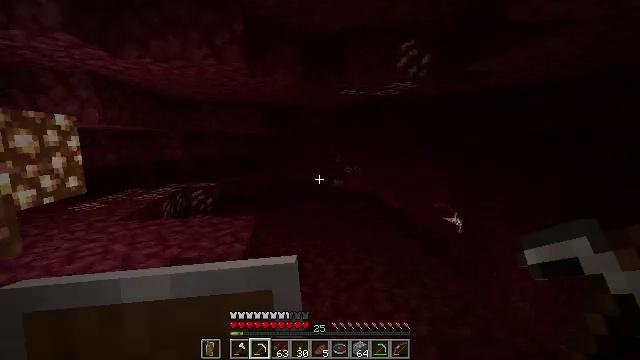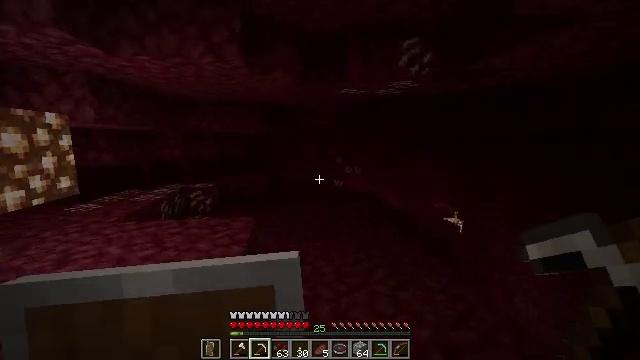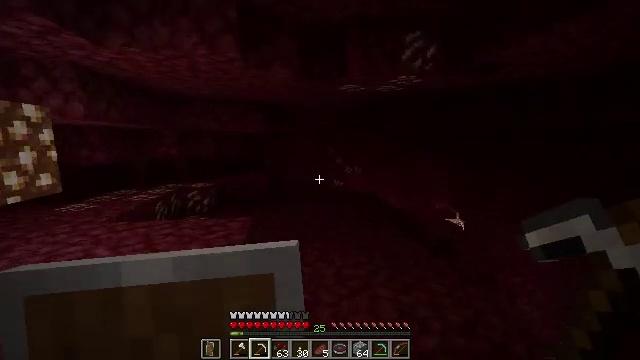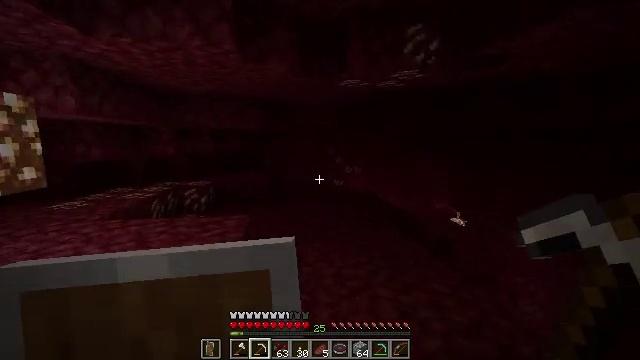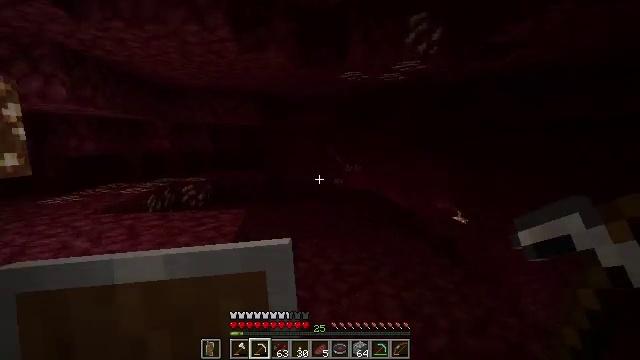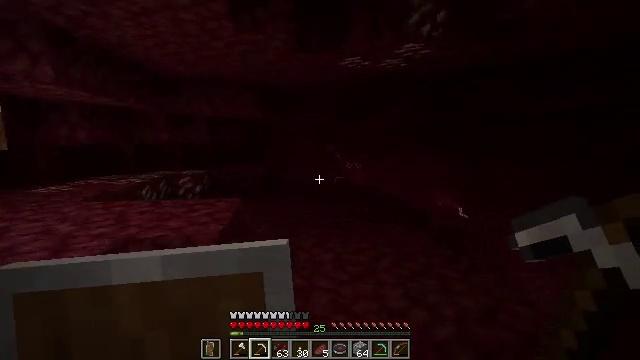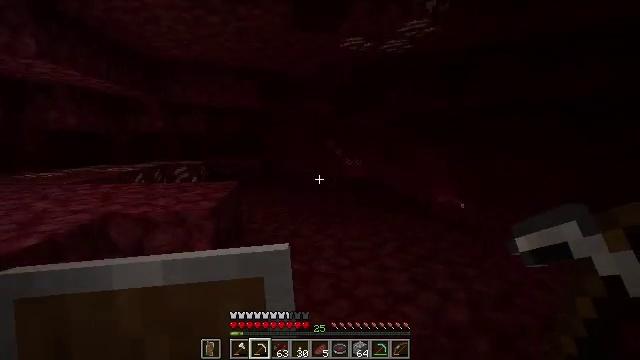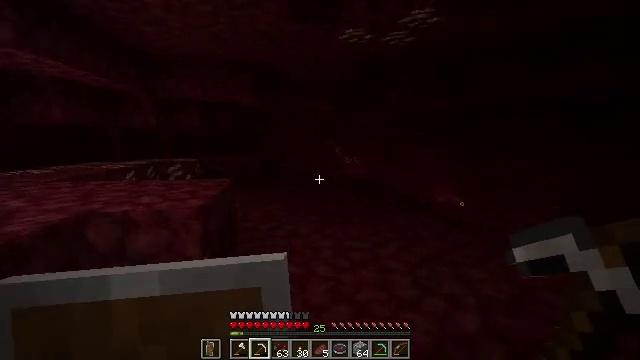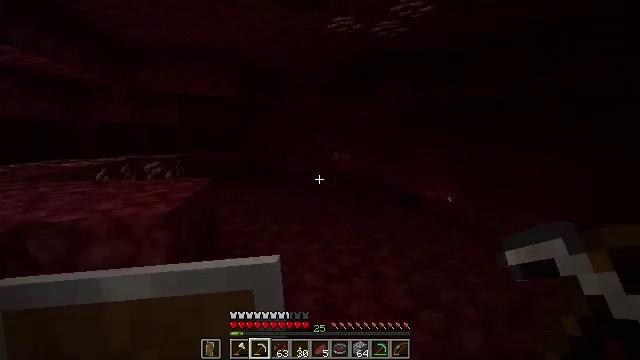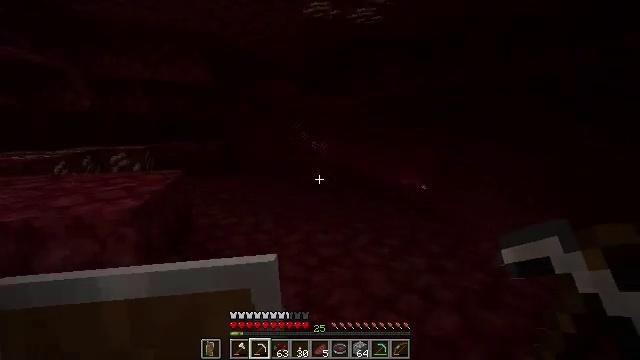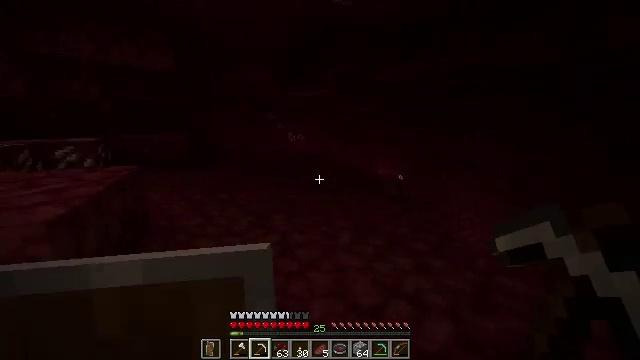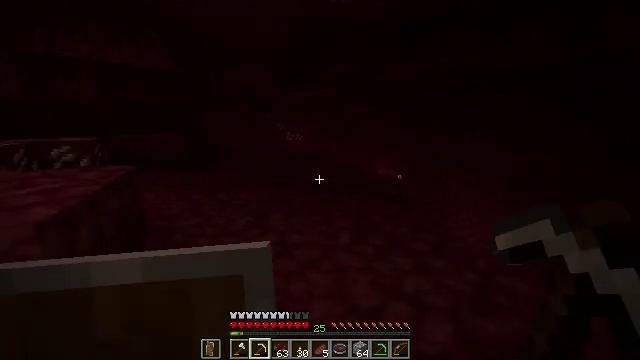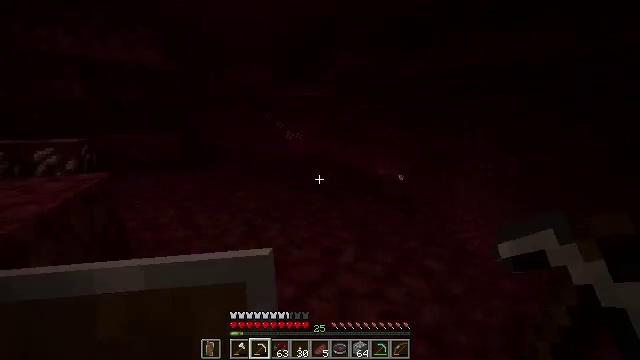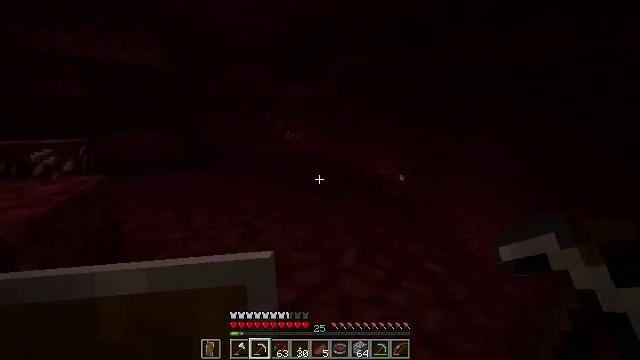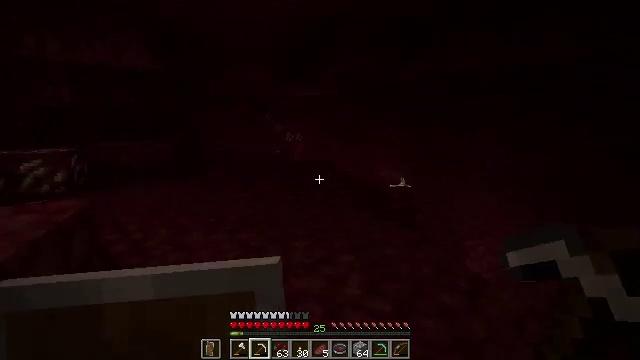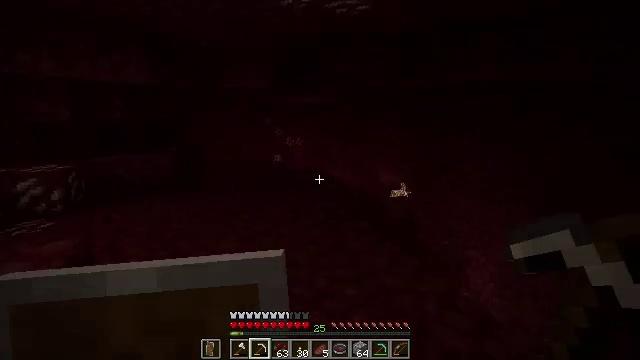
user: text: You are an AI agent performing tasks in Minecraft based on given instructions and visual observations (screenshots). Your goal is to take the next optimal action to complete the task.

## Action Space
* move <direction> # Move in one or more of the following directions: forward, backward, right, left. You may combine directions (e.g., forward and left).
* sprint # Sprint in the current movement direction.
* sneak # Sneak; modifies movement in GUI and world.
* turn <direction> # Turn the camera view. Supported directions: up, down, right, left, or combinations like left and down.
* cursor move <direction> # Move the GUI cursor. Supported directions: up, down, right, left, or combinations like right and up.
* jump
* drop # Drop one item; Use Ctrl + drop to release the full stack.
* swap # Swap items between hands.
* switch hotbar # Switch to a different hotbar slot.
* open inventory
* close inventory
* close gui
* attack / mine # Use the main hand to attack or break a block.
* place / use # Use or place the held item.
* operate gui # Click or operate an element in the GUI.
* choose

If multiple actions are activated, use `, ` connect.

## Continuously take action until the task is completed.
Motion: motion action
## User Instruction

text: Mine the glowstone in the Nether.
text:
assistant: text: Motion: move forward
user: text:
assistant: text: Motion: move forward
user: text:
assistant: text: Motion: move forward
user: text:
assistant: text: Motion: move forward
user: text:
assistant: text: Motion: move forward
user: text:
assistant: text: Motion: move forward
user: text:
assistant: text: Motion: move forward
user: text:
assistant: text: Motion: move forward, turn right and down
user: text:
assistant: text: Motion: move forward, turn right and down
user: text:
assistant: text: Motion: move forward, turn right and down
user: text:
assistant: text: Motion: move forward
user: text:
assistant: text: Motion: move forward
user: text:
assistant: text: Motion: move forward
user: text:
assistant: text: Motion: move forward, jump
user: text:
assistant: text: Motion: move forward, jump
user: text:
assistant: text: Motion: move forward, jump
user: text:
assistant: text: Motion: move forward, turn down
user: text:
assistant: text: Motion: move forward, turn right and down
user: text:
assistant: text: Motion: move forward, turn right and down
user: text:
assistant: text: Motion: move forward, turn right and down
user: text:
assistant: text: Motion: move forward
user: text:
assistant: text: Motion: move forward
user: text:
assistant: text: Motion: move forward
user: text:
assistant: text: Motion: move forward
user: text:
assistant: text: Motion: move forward
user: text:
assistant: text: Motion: move forward
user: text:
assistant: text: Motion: move forward
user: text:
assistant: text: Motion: move forward, turn down
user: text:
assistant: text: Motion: move forward, turn down
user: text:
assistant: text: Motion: move forward, turn right and down, jump